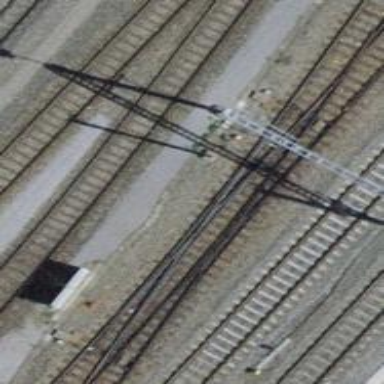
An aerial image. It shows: Railway switch.